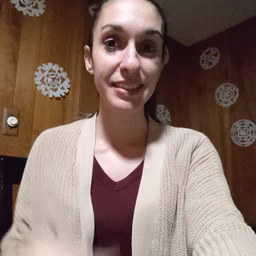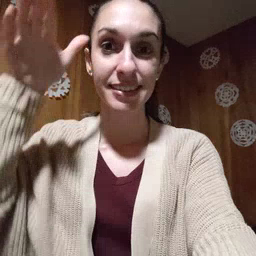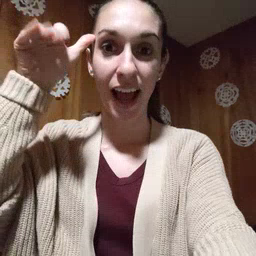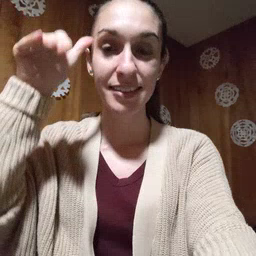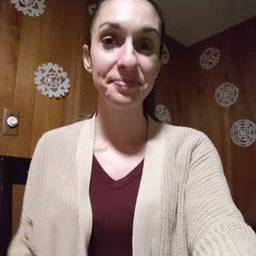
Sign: donkey